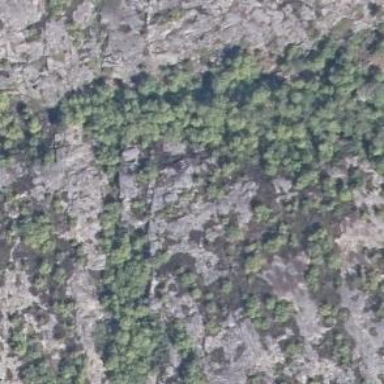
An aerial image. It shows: Cliff in nature.